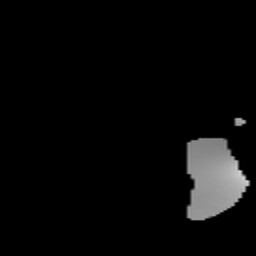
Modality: T2w
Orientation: sagittal
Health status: healthy
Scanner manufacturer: siemens
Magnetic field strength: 3 T
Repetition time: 12 s
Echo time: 0.092 s